Question: I am using the ADT eclipse for android development. I connected my phone then ran eclipse. Then when I run my android project, I get the window asking how you want to run it. I can see my phone listed there, but its not recognizing its target version.
As a result I am unable to run it on my phone. This is happening sometimes before, and now more often than usual.
Does anyone know how I can fix this?

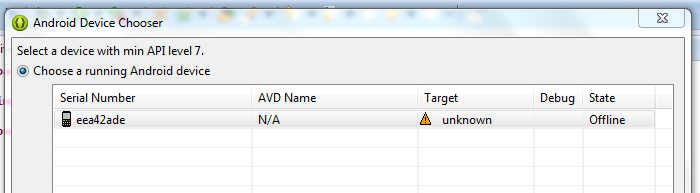
Answer: Yes it's a weird one but you know how phones have "media" and "camera" mode and such, change that to "media" if I recall correctly, or "camera", it's something along those line! It was my old phone sorry, but this solved it!
Alec